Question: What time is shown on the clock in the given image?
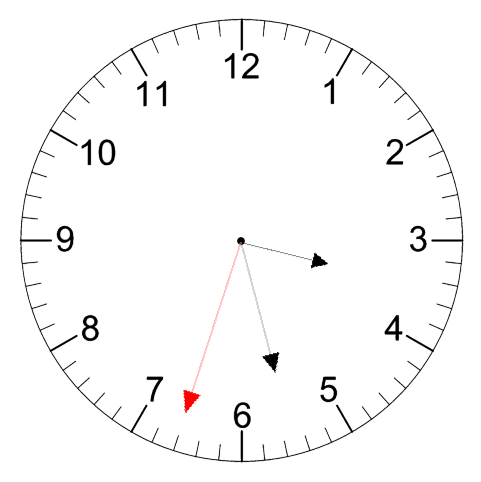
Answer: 03:27:33